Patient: sex M, age 76
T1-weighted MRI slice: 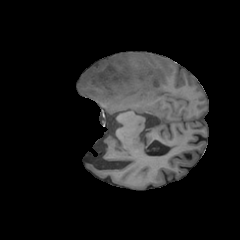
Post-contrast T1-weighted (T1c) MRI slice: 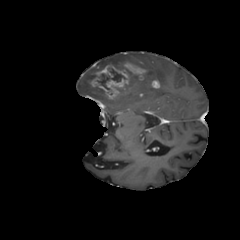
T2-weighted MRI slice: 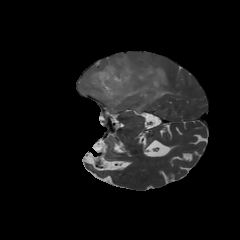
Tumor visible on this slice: yes
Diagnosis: Glioblastoma, IDH-wildtype
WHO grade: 4